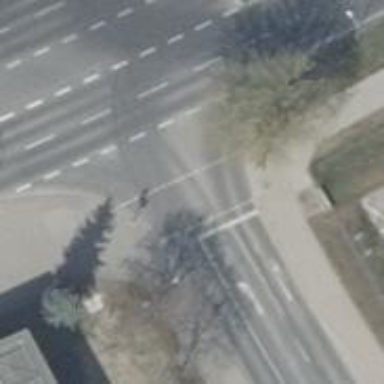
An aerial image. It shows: Road crossing with traffic signals.